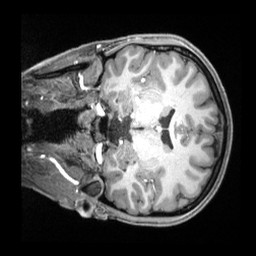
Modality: T1w
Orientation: coronal
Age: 20
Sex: female
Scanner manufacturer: siemens
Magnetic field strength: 3 T
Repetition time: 2.4 s
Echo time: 0.00226 s